Field crop: maize
Growth stage: 2
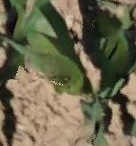
Species: maize